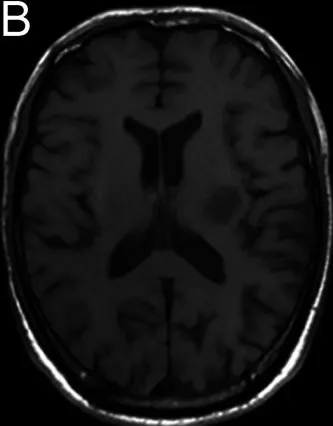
Image at admission. , MR T1 image.
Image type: radiology (mri)